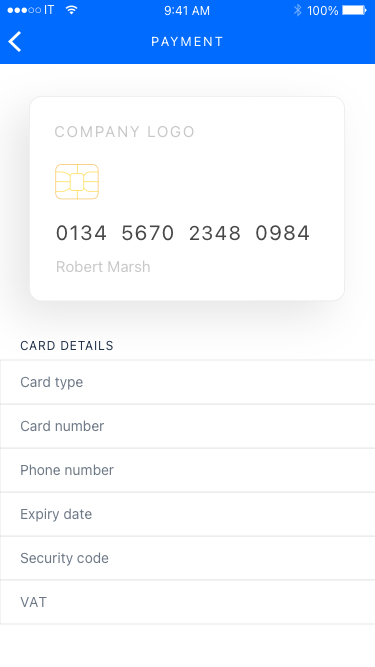
Text in this UI design:
Security code
VAT
Expiry date
Phone number
Card number
Card type
CARD DETAILS
Robert Marsh
0134  5670  2348  0984
COMPANY LOGO
PAYMENT
100%
9:41 AM
IT